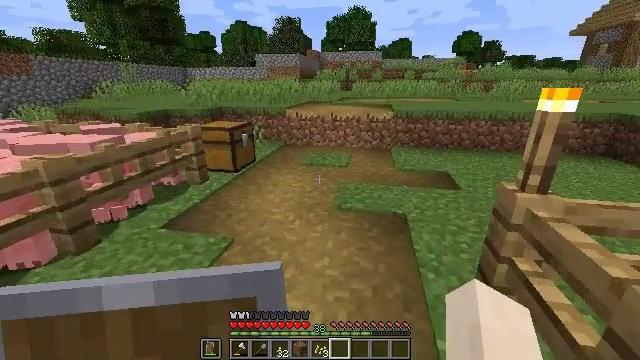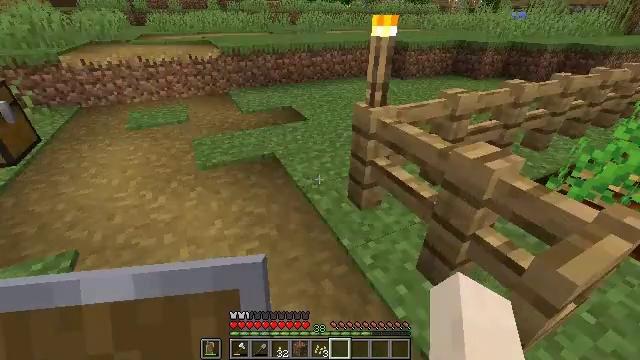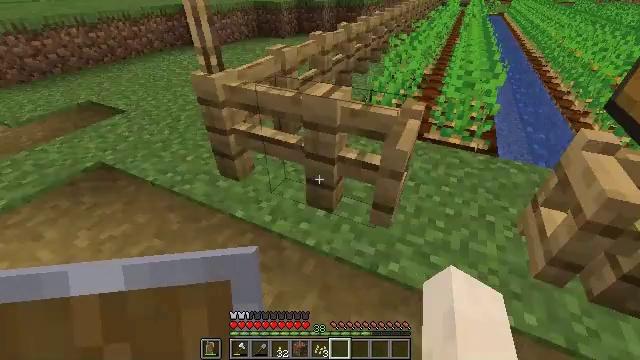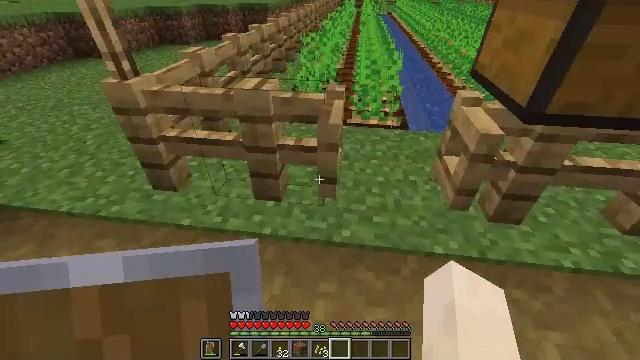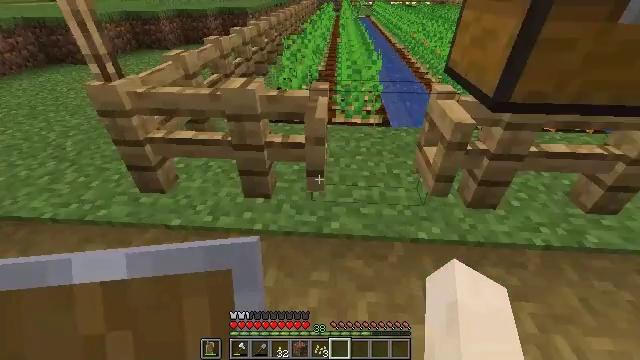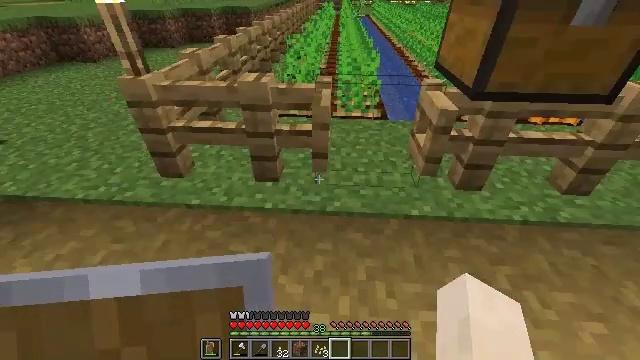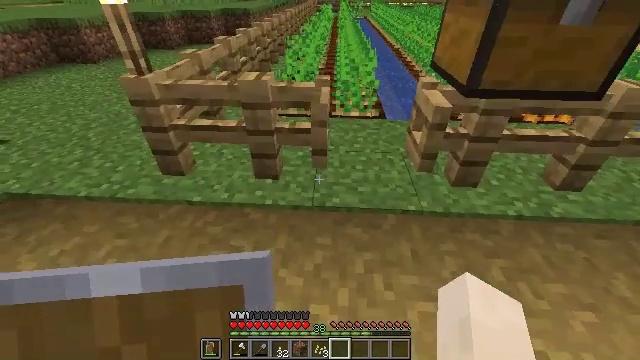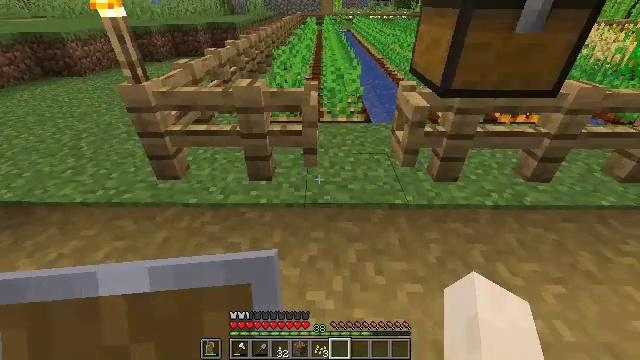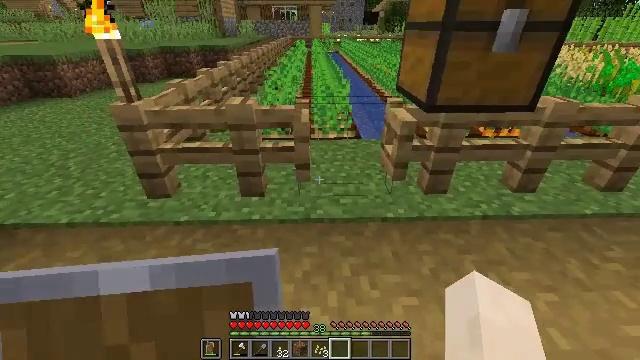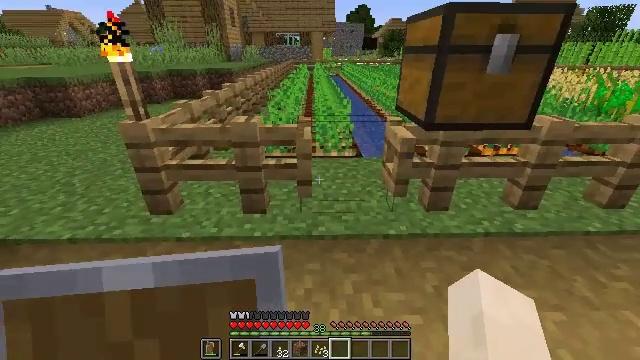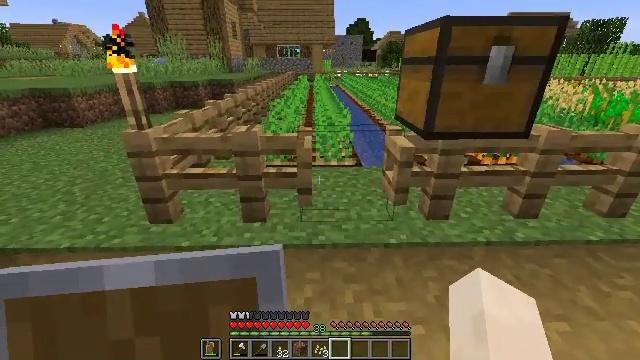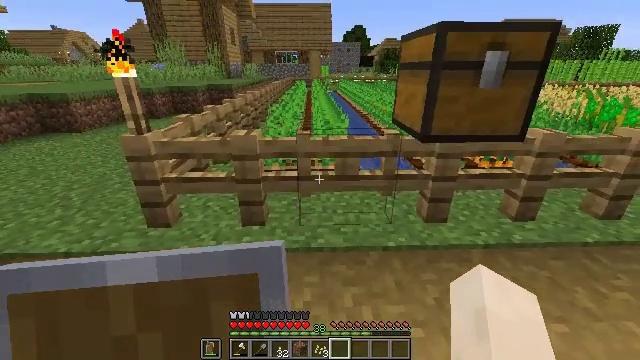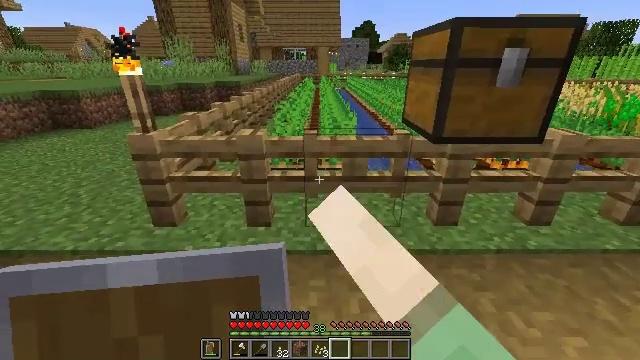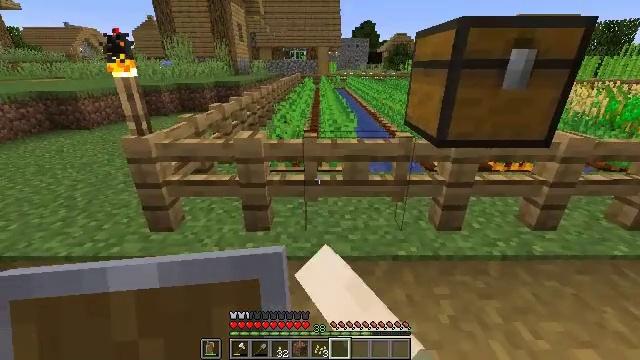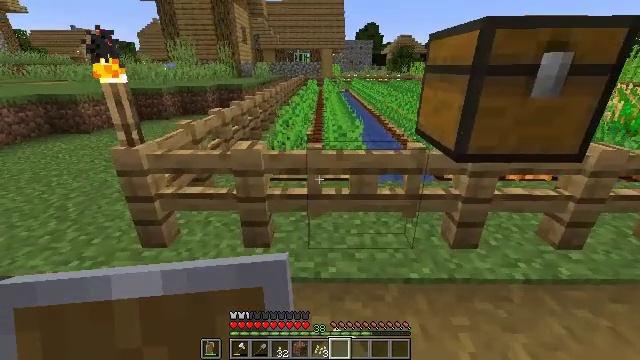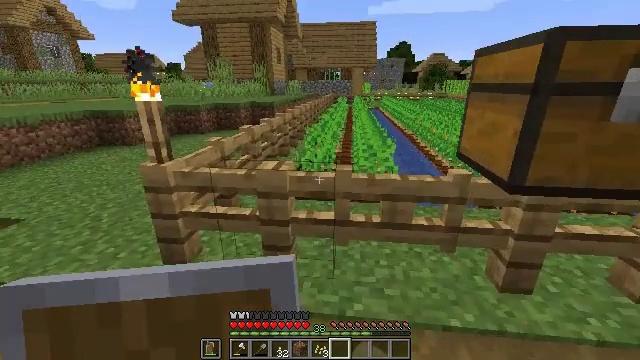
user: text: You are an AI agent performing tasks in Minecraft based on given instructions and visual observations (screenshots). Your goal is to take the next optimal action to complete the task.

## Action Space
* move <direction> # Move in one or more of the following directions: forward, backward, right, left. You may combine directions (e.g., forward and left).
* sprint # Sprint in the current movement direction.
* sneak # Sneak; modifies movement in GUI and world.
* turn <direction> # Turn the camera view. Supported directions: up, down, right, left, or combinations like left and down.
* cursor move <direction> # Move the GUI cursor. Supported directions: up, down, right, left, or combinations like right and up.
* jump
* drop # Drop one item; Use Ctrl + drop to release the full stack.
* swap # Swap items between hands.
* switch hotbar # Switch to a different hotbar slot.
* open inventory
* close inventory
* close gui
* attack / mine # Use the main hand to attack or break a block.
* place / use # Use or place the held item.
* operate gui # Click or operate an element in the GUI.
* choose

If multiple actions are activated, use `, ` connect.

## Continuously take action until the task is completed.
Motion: motion action
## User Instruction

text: Drop pumpkin seeds.
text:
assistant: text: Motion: move left, turn right and down
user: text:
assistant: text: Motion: move back and move left, turn right and down
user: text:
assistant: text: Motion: move back, turn right
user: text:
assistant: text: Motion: move back, turn right
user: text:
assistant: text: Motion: move back
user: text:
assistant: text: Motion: no_op
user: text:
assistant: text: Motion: turn right and up
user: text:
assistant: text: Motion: turn right and up
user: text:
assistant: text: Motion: turn up
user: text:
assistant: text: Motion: turn up
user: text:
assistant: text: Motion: turn up, use / place
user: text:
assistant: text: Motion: move forward, turn left, use / place
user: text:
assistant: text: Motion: move forward, use / place
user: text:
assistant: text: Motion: move forward, use / place
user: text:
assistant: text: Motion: move forward, turn left and up
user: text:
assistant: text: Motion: move forward and move left, turn left and up
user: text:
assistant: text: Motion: move forward and move left, turn left
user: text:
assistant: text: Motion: move forward and move left, turn left
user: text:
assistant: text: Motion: move forward and move left, turn left
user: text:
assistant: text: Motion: move forward and move left, turn right and down
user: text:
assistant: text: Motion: move forward and move left
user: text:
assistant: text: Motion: move forward and move left
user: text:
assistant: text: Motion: move forward and move left
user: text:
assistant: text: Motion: move forward and move left
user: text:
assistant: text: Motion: move forward and move left, switch to hotbar 4
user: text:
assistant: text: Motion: move forward and move left, turn left and down, switch to hotbar 4
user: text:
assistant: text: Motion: move forward and move left, switch to hotbar 4
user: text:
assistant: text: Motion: move forward and move left, switch to hotbar 4
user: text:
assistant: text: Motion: move forward
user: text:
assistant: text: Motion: move forward, turn right and up